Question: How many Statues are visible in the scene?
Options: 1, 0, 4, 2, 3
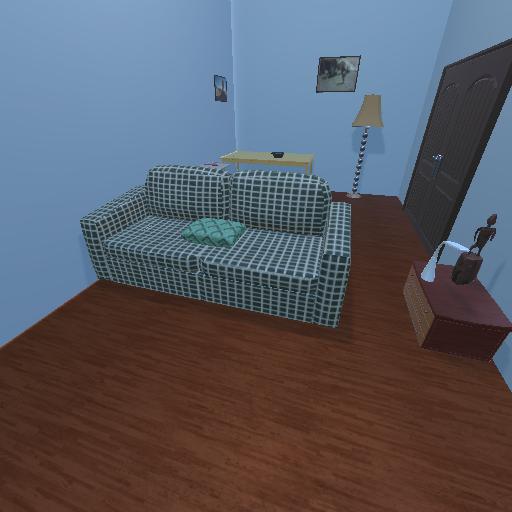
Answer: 1